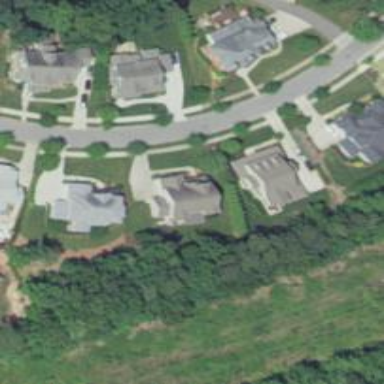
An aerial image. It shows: Residential road with asphalt surface and separate sidewalk.